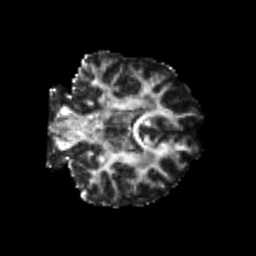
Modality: FA
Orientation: coronal
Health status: healthy
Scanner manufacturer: philips
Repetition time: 7.393 s
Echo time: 0.08599 s